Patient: sex M, age 34
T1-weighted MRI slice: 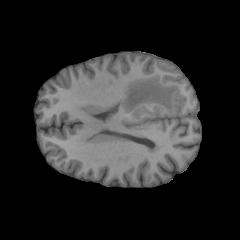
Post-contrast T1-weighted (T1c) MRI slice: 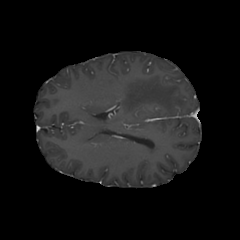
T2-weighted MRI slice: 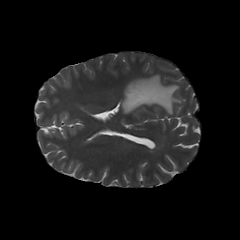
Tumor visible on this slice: yes
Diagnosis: Astrocytoma, IDH-mutant
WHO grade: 3